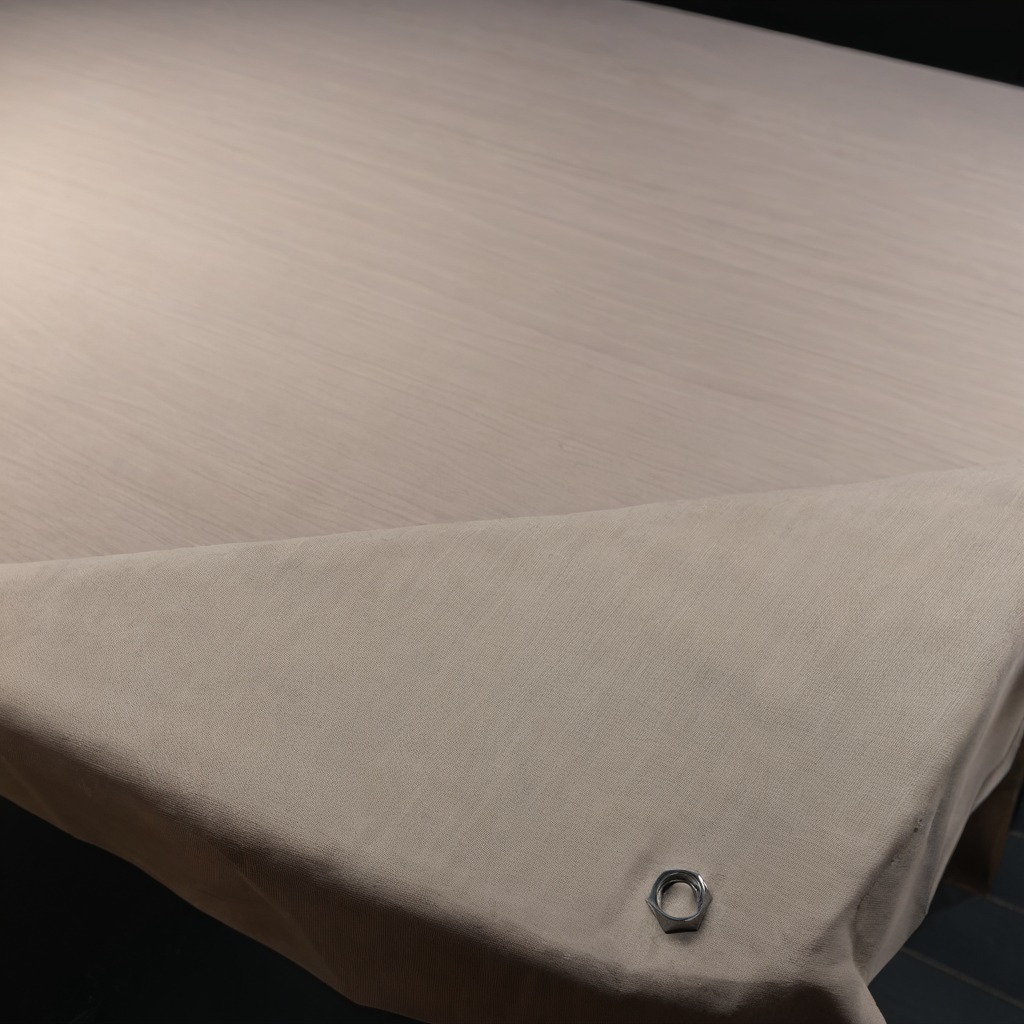
A metal nut is lying on the wooden table.